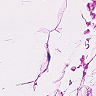
Metastatic tissue present: no